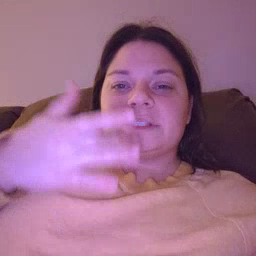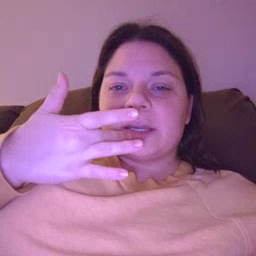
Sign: taste